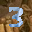
Label: 3